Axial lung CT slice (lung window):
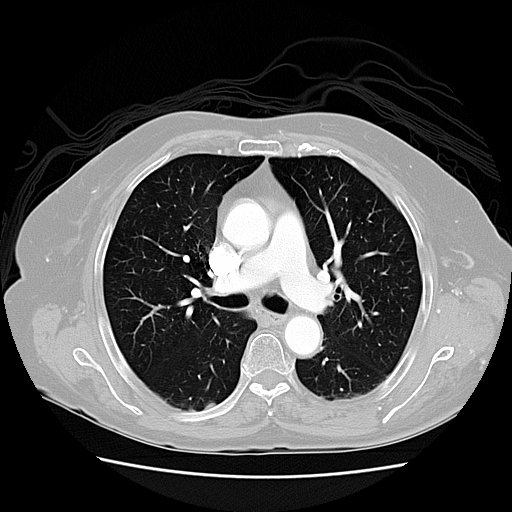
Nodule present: no